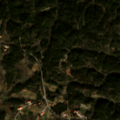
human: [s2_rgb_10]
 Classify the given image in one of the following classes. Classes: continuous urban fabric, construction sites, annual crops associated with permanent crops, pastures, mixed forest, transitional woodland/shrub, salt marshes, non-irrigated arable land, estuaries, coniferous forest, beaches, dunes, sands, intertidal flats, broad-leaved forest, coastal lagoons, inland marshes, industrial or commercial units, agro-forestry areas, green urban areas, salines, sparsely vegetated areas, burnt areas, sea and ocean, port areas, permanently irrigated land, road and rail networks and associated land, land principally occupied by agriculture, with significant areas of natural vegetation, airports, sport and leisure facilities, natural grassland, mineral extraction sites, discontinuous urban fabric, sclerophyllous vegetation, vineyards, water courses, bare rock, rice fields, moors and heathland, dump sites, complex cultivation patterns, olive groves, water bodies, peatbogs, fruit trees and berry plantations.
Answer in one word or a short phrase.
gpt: non-irrigated arable land, annual crops associated with permanent crops, land principally occupied by agriculture, with significant areas of natural vegetation, coniferous forest